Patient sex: M
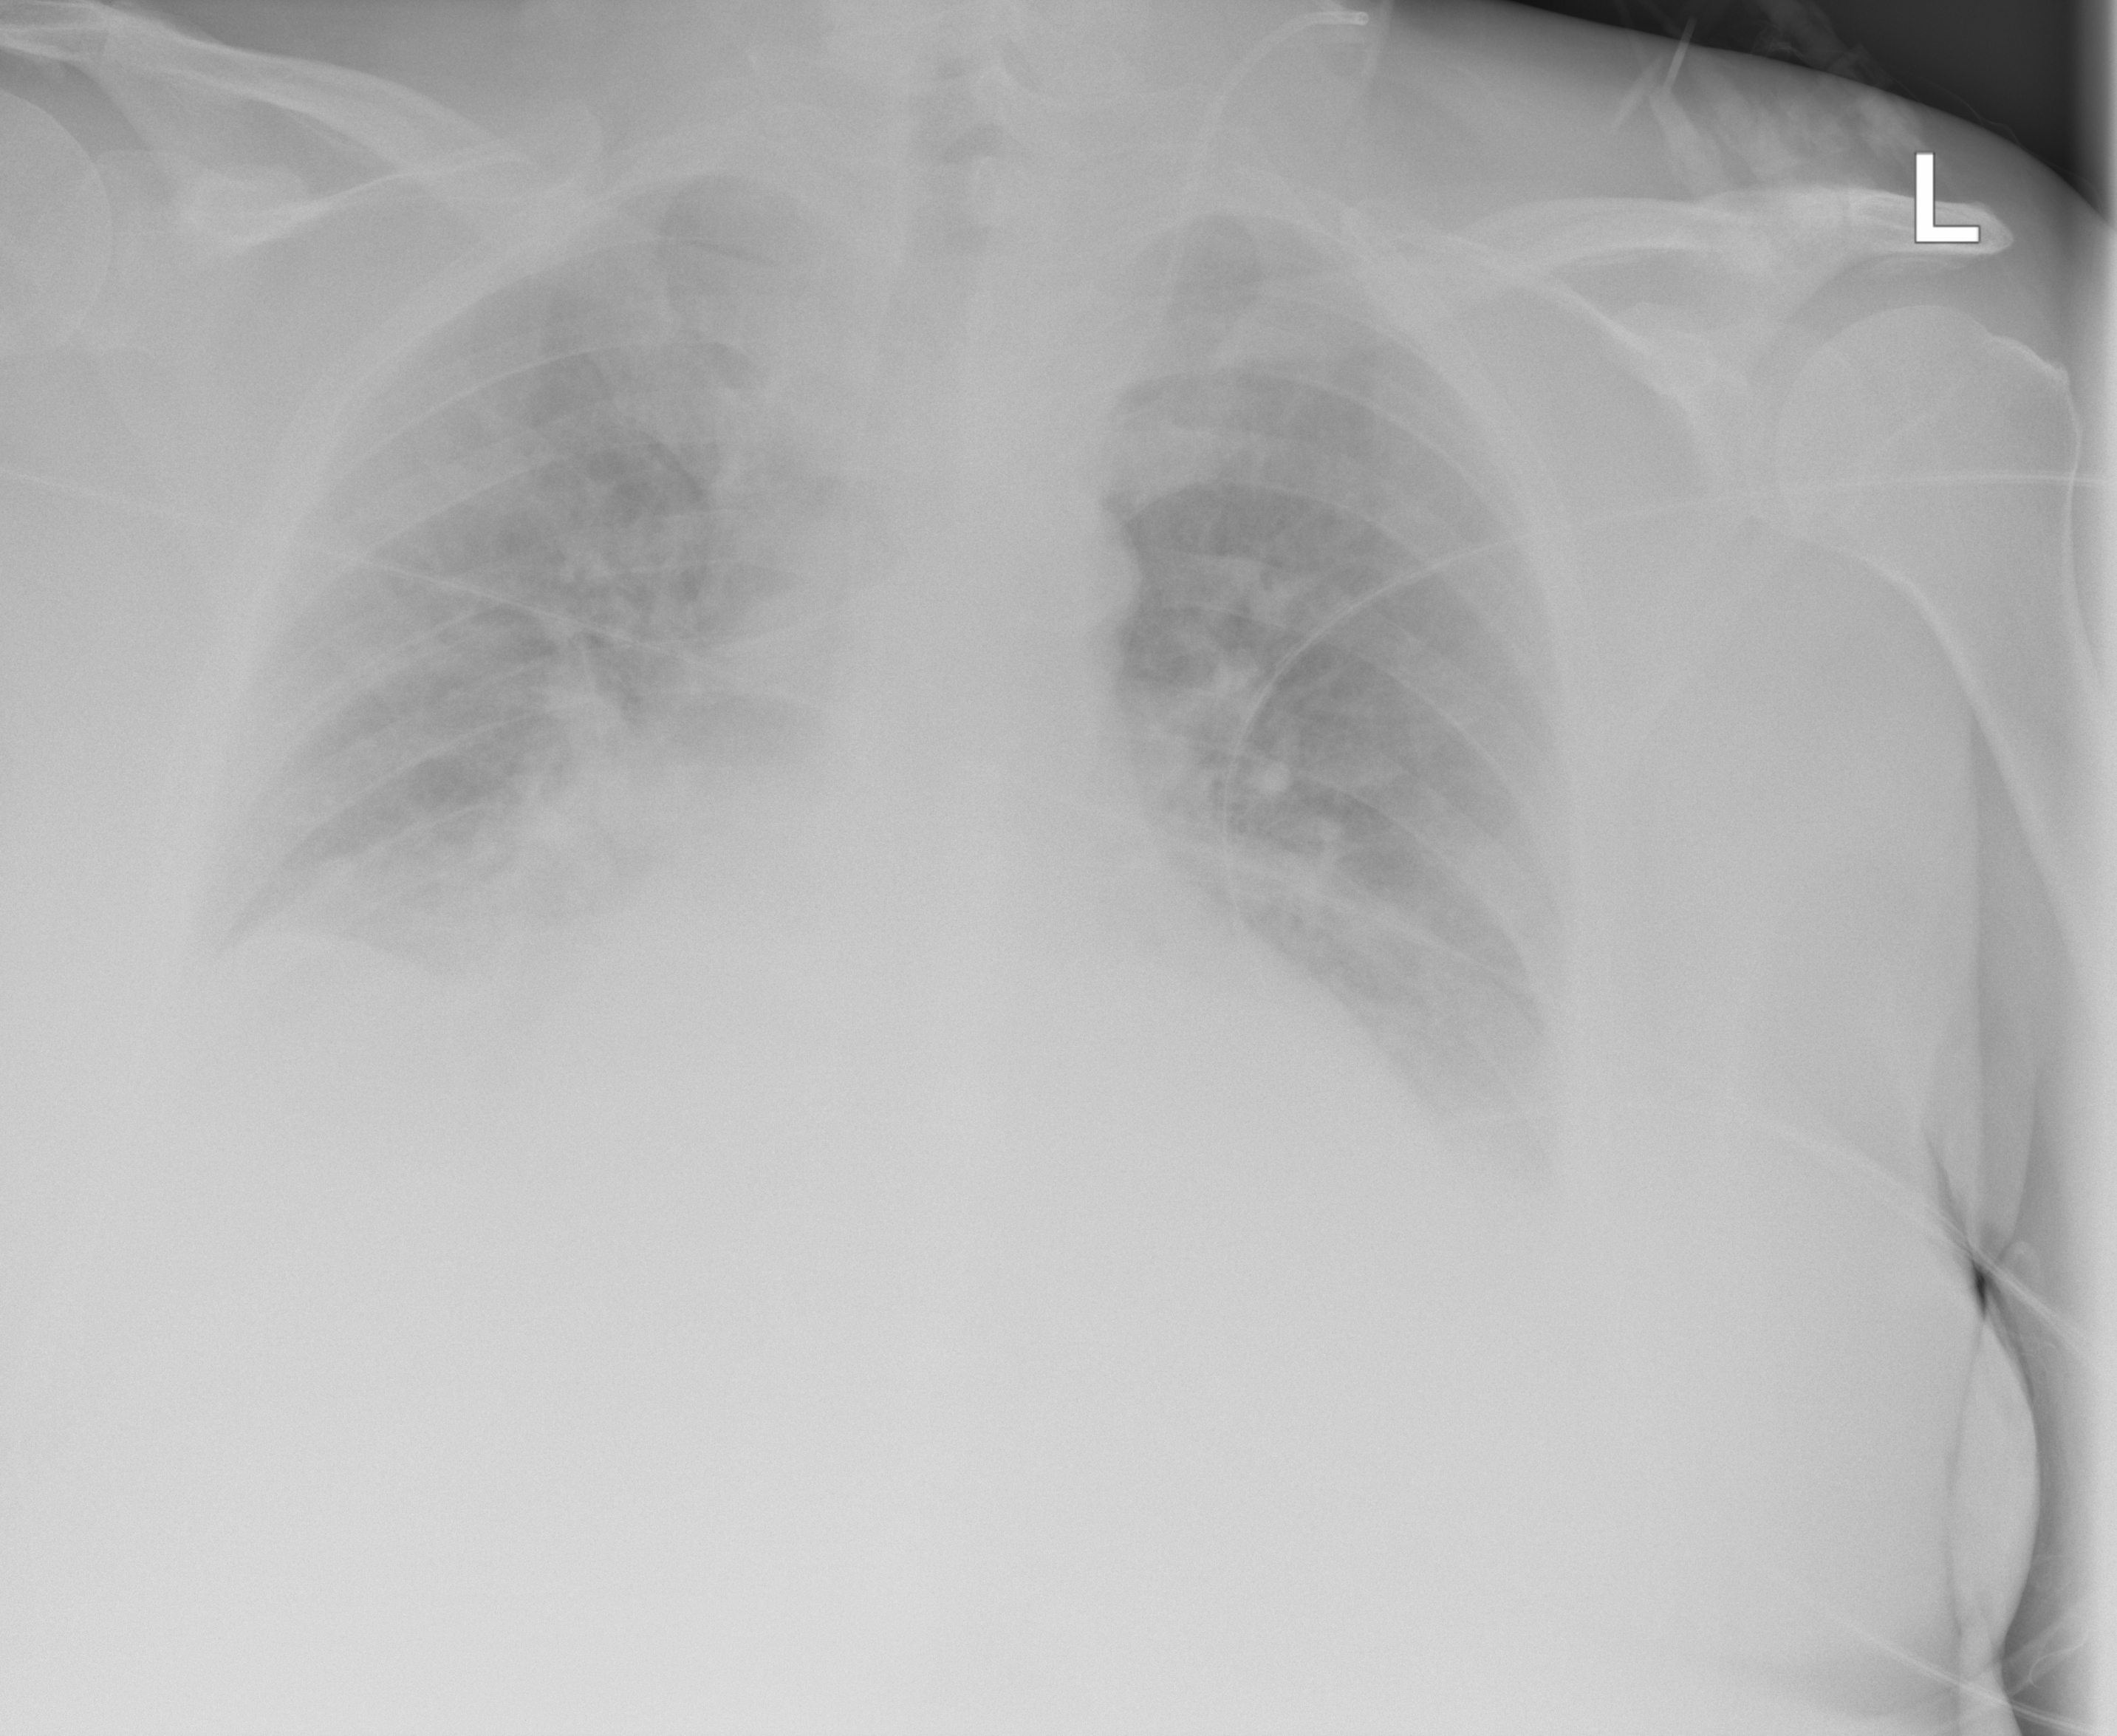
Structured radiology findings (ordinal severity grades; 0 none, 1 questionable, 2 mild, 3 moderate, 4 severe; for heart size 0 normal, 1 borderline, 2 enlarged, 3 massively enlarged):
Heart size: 2
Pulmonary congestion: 2
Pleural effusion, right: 1
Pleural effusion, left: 2
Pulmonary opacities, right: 0
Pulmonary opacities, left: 0
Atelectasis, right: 2
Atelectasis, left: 2